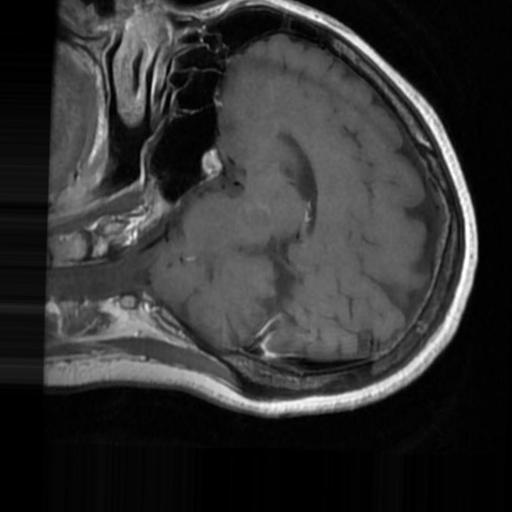
Label: brain_tumor